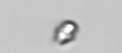
Label: Heterocapsa_rotundata